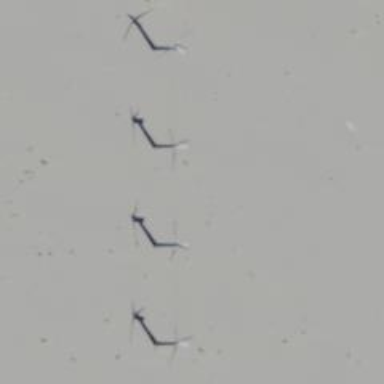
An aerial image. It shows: Wind turbine generating electricity using wind as the power source. The turbine type is horizontal axis.